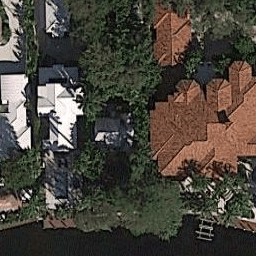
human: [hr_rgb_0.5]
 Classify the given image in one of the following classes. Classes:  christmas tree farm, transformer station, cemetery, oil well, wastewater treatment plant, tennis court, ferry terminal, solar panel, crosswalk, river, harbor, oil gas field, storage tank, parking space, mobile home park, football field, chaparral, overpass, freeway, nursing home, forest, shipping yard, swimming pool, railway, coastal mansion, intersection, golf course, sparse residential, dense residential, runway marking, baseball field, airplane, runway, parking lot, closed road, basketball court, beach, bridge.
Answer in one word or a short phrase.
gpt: coastal mansion